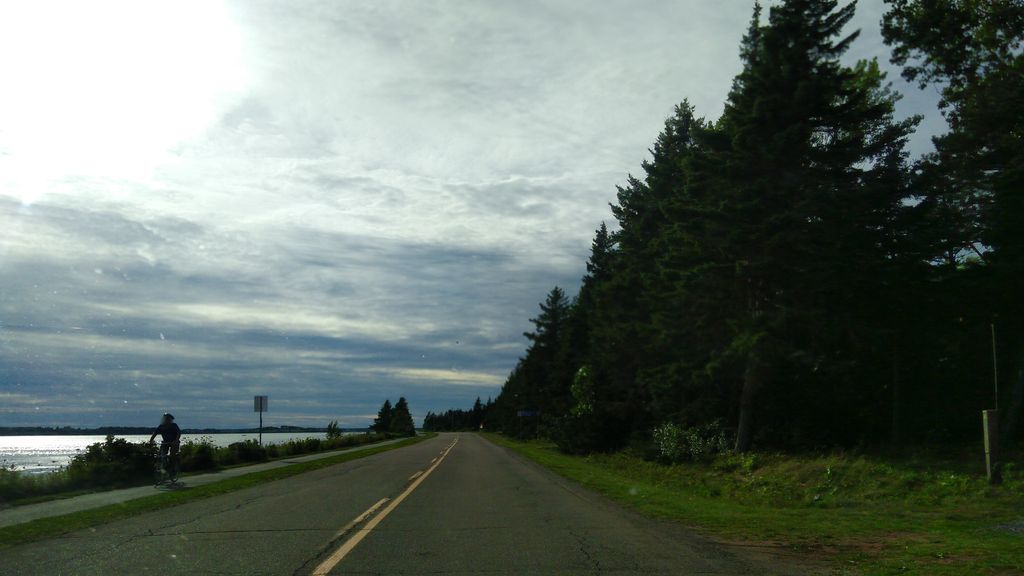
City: charlottetown